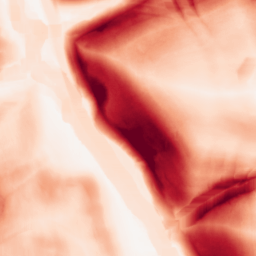
Category: morphological
Decomposition family: morphological_gradient
Decomposition parameters: size: 15
shape: square
Upsampling method: linear_exact
Upsampling parameters: scale: 4
Upsampling scale: 4